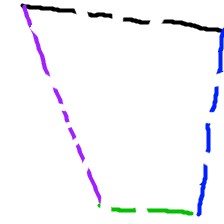
Shape: trapezoid